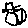
Label: cat